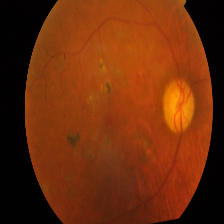
Diabetic retinopathy grade: Proliferative DR